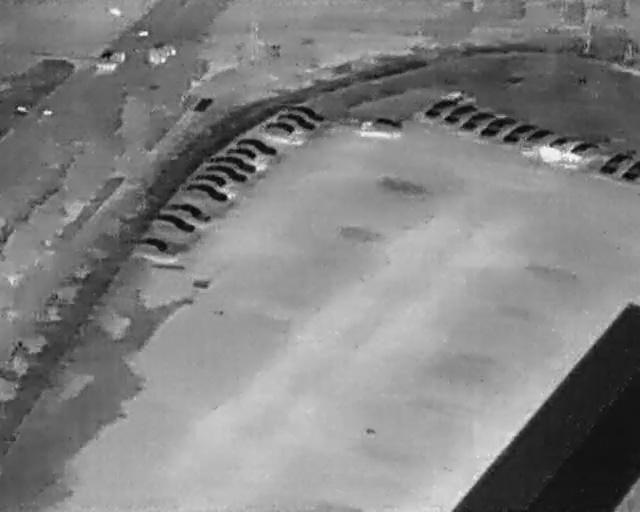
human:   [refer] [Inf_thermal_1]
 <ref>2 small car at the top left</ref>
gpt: <box>[[23, 7, 26, 12, 138], [15, 8, 18, 14, 113]]</box>